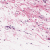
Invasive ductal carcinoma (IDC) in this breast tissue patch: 0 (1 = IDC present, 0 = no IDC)